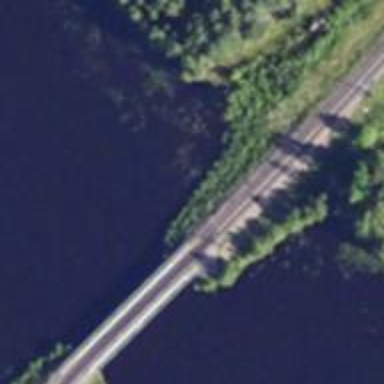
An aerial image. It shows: Bridge carrying continuous electrified railway tracks with contact line.